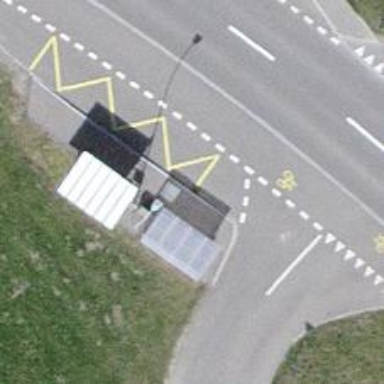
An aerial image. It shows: Platform with shelter for public transport.